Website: lowes
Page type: customer-info-address
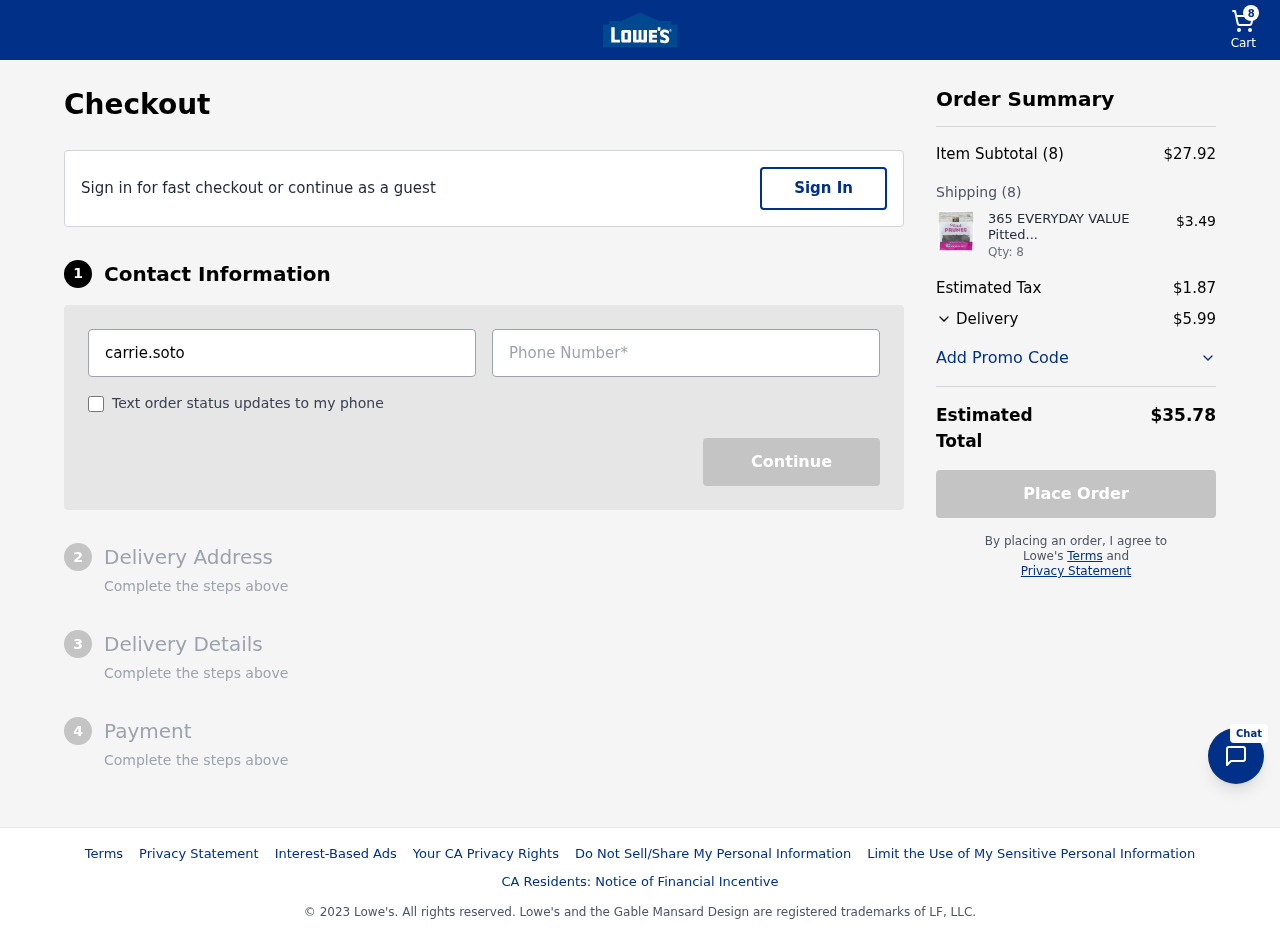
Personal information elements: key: PII_EMAIL
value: carrie.soto@yahoo.com
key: PII_PHONE
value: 9708724625
Product elements: key: PRODUCT1_NAME
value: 365 EVERYDAY VALUE Pitted Prunes, 8 OZ
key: PRODUCT1_PRICE
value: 3.49
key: PRODUCT1_QUANTITY
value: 8
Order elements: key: ORDER_NUM_ITEMS
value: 8
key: ORDER_SUBTOTAL
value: $27.92
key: ORDER_NUM_ITEMS2
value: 8
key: ORDER_TAX
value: $1.87
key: ORDER_SHIPPING_COST
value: $5.99
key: ORDER_TOTAL
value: $35.78